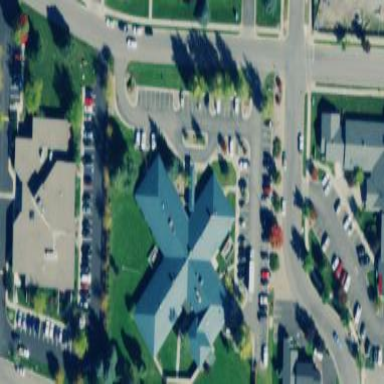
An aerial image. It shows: Commercial building.